Question: ## Introduction
Hello,
I'm working on a java application that makes use of several bidirectional hash-maps and observable lists. My code works but I've come across a bizarre quirk that I can't seem to get rid of. I can't find any information on this online so I thought I'd share it and see if anyone else has ever seen this before.
When the code first opens, there is a method that makes a query to a MySQL database and pulls the names of a list of authors (the program is a library database application) whose names are broken up into separate parts; First Name, Middle Name and Last Name. This method then goes through the cached row set and combines them together then adding them to the bidirectional hash-map and the observable list I mentioned before. These are then used throughout the code for a variety of purposes.
The issue occurs anytime the lists are refreshed after the initial creation. Obviously this is a major spike in time but there's nothing in the code that I can see to indicate what is causing this. I'll explain how I determined that it was the observable list below...
Notice that the number of authors being processed are the same. The other printouts were additonal information that I was testing for at the same time and isn't relevant to this post.

## This is the code for the method.
public void createAuthorHashMap() throws Exception {
String authorFirstName, authorMiddleName, authorLastName, authorFullName;
int ID;
'''
// Get the Cached Row Set for all Authors in the database
CachedRowSet authorList = connectionCommands.readDatabase(sqlCommands.selectAllAuthor);
// Reset the contents of the hashmap and observable list
bookAttributes.bidiMapAuthors.clear();
bookAttributes.listAuthors.clear();
choiceBoxAuthor.setItems(null);
// Combine the sperate parts of the names from the cached rowset
while (authorList.next()) {
ID = authorList.getInt(1);
authorFirstName = authorList.getString(2);
authorMiddleName = authorList.getString(3);
authorLastName = authorList.getString(4);
if (authorMiddleName == null) {
authorFullName = (authorFirstName + " " + authorLastName);
} else {
authorFullName = (authorFirstName + " " + authorMiddleName + " " + authorLastName);
}
// Add the authors to the hashmap and list
bookAttributes.bidiMapAuthors.put(ID, authorFullName);
bookAttributes.authors.add(authorFullName);
}
// Add the list to the choiceBox and auto-complete textfield
choiceBoxAuthor.setItems(bookAttributes.authors);
TextFields.bindAutoCompletion(textFieldAuthor, bookAttributes.listAuthors);
}
'''
And this is the code for the hashmaps and Observable lists.
'''
// Lists
public static ObservableList<String> FictionGenres = FXCollections.observableArrayList();
public static ObservableList<String> NonFictionGenres = FXCollections.observableArrayList();
public static ObservableList<String> blankList=FXCollections.observableArrayList();
public static ObservableList<String> authors = FXCollections.observableArrayList();
public static ObservableList<String> publishers = FXCollections.observableArrayList();
public static ObservableList<String> languages = FXCollections.observableArrayList();
public static ObservableList<String> series = FXCollections.observableArrayList();
// Hashmaps
public static BidiMap<Integer, String> bidiMapAuthors = new TreeBidiMap<>();
public static BidiMap<Integer, String> bidiMapPublishers = new TreeBidiMap<>();
public static BidiMap<Integer, String> bidiMapFictionGenres = new TreeBidiMap<>();
public static BidiMap<Integer, String> bidiMapNonFictionGenres = new TreeBidiMap<>();
public static BidiMap<Integer, String> bidiMapLanguages = new TreeBidiMap<>();
public static BidiMap<Integer, String> bidiMapSeries = new TreeBidiMap<>();
'''
The code itself isn't complicated and is reasonably easy to follow but the part
'''
bookAttributes.bidiMapAuthors.put(ID, authorFullName);
bookAttributes.authors.add(authorFullName);
'''
## Testing
My testing went as such. I put timers around separate sections of the method and ran it multiple times and It should be noted that the timings I got for every other part of the method were exactly what I expected them to be.
I then commented out the line that adds the names to the hash-map and the issue persisted but once I reversed it and commented out the line that adds the names to the list then the issue instantly disappeared and
'''
bookAttributes.authors.add(authorFullName);
'''
Would there be any cause for what is going on here or is there an obvious mistake that I overlooked and I'm just an idiot? I'm very curious and I appreciate any information!
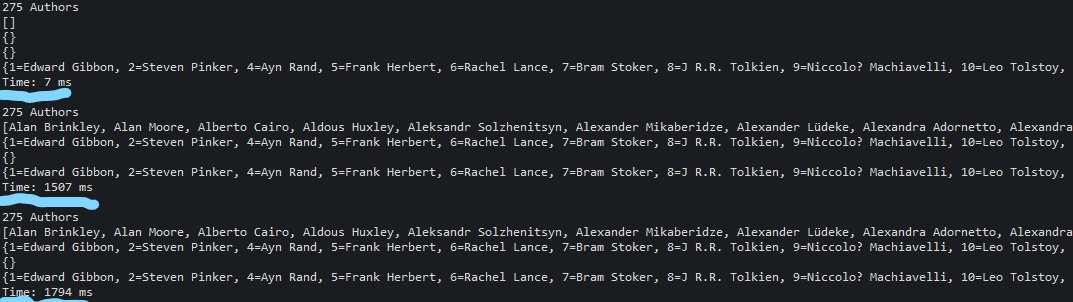
Answer: I will admit right now that I'm not 100% certain what exactly is the underlying cause of the problem I had so my solution may not work for you. I've tested this until I nearly went blind and I can only offer a 80-90% certainty.
## Cause
The initial issue seems to have been that the while loop was writing to a static observable list in another class. Since static loops are in the global variable pool, this meant that each write to the list took a bit longer than normal. Not a performance serious issue until you do this write a couple hundred times at once.
This is why I'm not entirely certain if this was in fact the cause of the issue because the hash-maps are also static and in the same external class but they didn't cause the slow down. At no point what soever did they cause any problems. My only guess is that the way Observable lists make changes operates in a different way from hash-maps though I'm not nearly knowledgeable about how the lists work to state that definitively.
## Solution
Thanks to the advice of @tgdavies, I solved the problem by creating instances of these lists inside the same class as the method, had the method write to these classes and then once all of the similar methods were done, I copied the contents of the temporary lists into the more permanent lists using the 'addAll' method. This change reduced the runtime immensely.
'''
ObservableList<String> tempAuthorList=FXCollections.observableArrayList();
ObservableList<String> tempPublisherList=FXCollections.observableArrayList();
ObservableList<String> tempFictionGenreList=FXCollections.observableArrayList();
ObservableList<String> tempNonFictionGenreList=FXCollections.observableArrayList();
ObservableList<String> tempSeriesList=FXCollections.observableArrayList();
ObservableList<String> tempLanguageList=FXCollections.observableArrayList();
ObservableList<String> blankList=FXCollections.observableArrayList();
'''
'''
bookAttributes.obvListAuthors.addAll(tempAuthorList);
bookAttributes.obvListPublishers.addAll(tempPublisherList);
bookAttributes.obvListFictionGenres.addAll(tempFictionGenreList);
bookAttributes.obvListNonFictionGenres.addAll(tempNonFictionGenreList);
bookAttributes.obvListLanguages.addAll(tempLanguageList);
bookAttributes.obvListSeries.addAll(tempSeriesList);
'''
Another thing I did was also implement a better process for cleaning the choicebox contents. It seemed like this was causing a minor slowdown as well. I got the idea from another commenter named @sprinter and once I did this, any lingering performance problems disappeared.
'''
choiceBoxAuthor.setItems(null); -> choiceBoxAuthor.setItems(blankList);
'''
These fixes caused a few glitches elsewhere that needed to be fixed and I've tested this with a bunch of new values in a variety of ways and the code seems to be running exactly as it should every time. Anything from this point on should simple bug fixes!